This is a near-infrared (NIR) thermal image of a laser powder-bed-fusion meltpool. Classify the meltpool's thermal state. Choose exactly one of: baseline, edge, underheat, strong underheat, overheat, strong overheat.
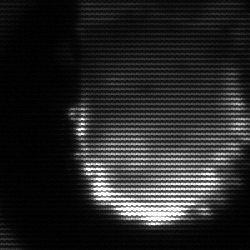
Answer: baseline